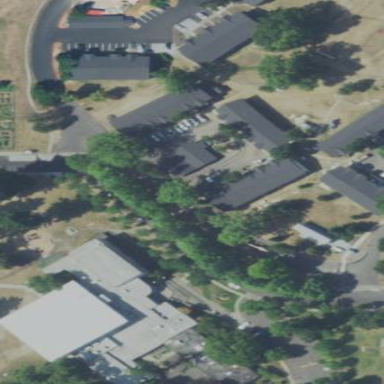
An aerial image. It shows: Community centre building.